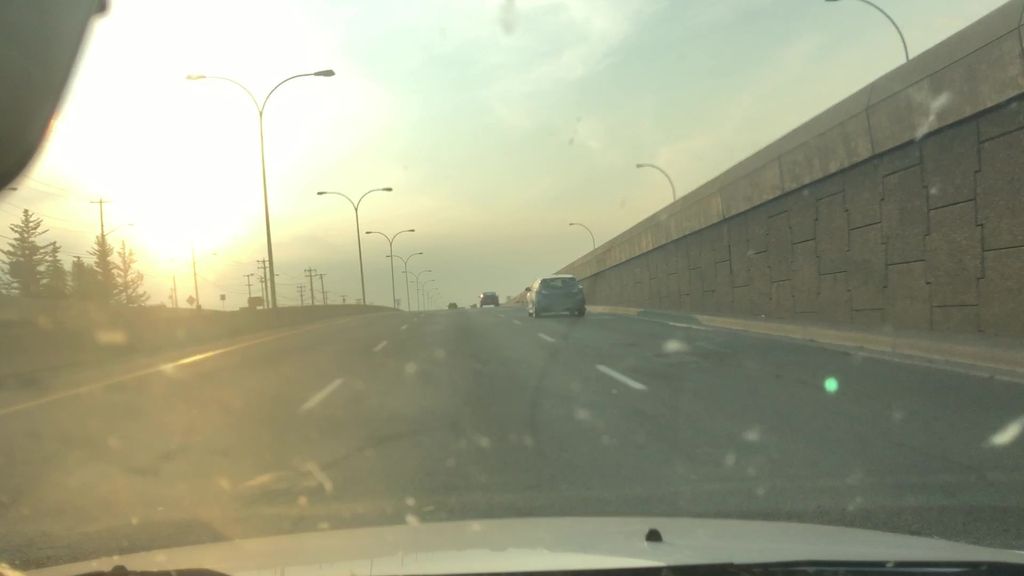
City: edmonton